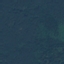
Land use / land cover class: Forest